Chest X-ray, PA view. Patient: 65 years old, sex M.
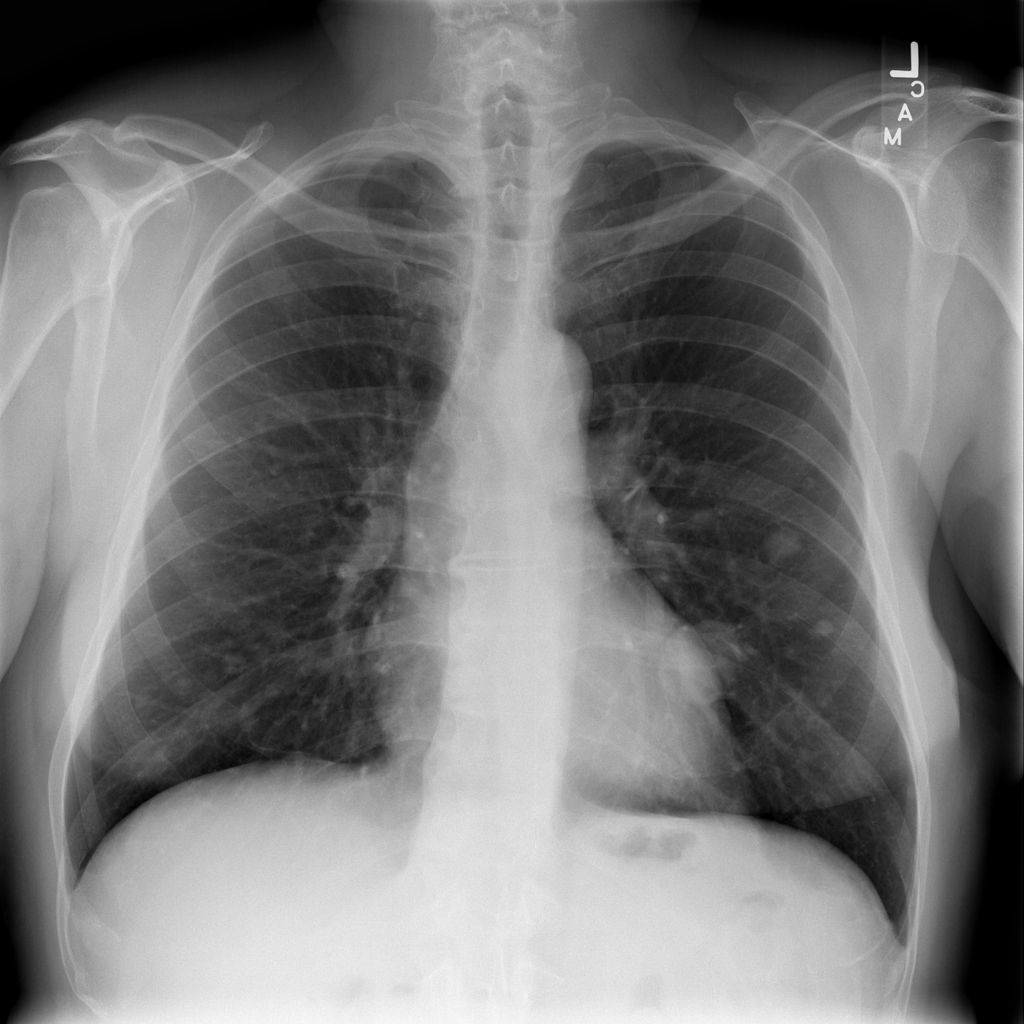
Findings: Nodule